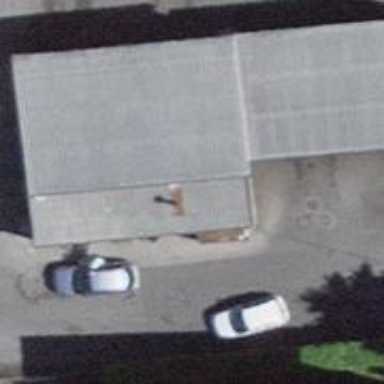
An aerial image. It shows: Car wash facility.